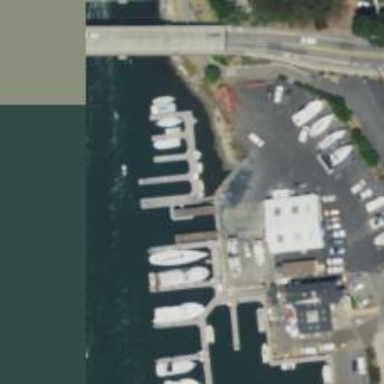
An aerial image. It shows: Pier with mooring facilities.